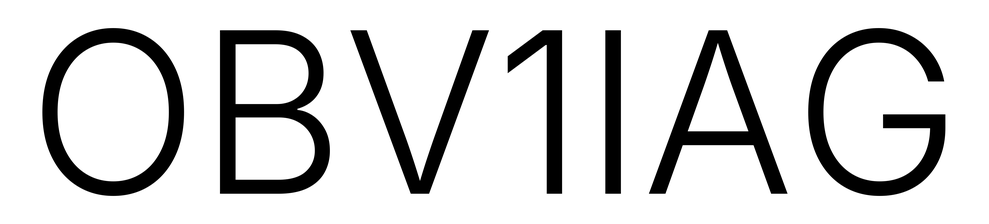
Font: Inter_Light